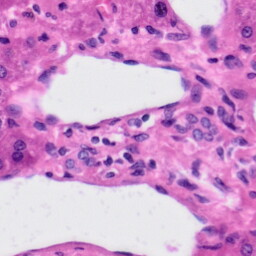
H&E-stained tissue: Liver